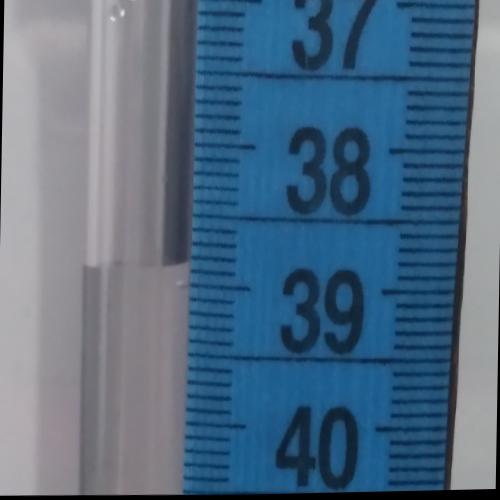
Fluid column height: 38.9 cm